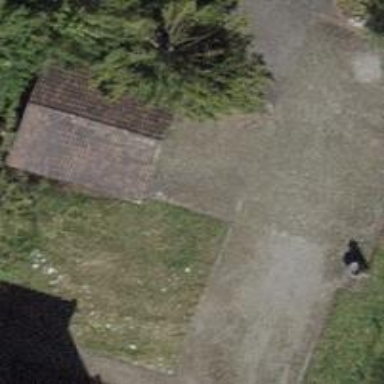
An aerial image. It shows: Garage.